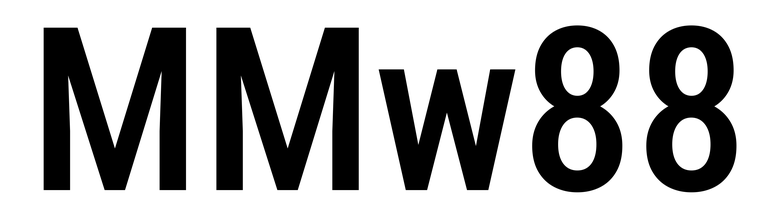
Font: Roboto_Condensed_Medium